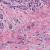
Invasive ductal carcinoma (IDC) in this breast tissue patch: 1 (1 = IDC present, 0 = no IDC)